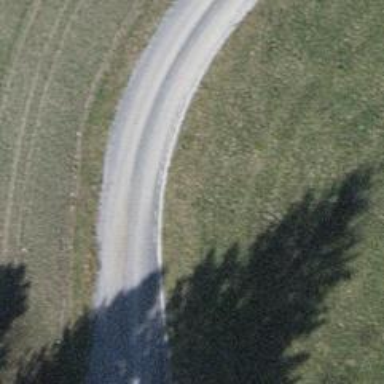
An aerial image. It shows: Gravel track with grade2 quality.